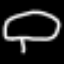
Label: mushroom